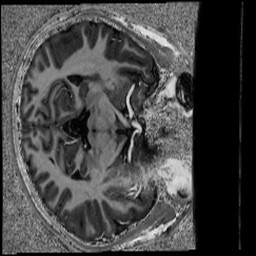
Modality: UNIT1
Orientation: axial
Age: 20
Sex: male
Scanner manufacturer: siemens
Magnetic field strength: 6.98 T
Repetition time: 6 s
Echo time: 0.00283 s